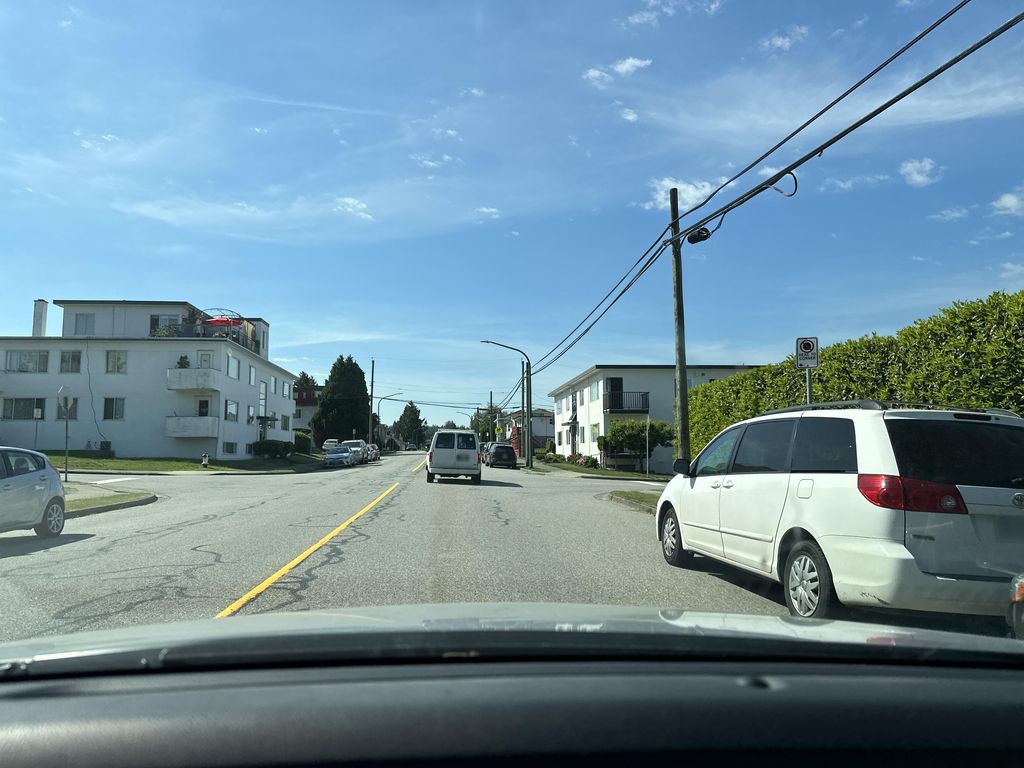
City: vancouver